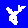
Digit: 8